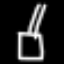
Label: square